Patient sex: M
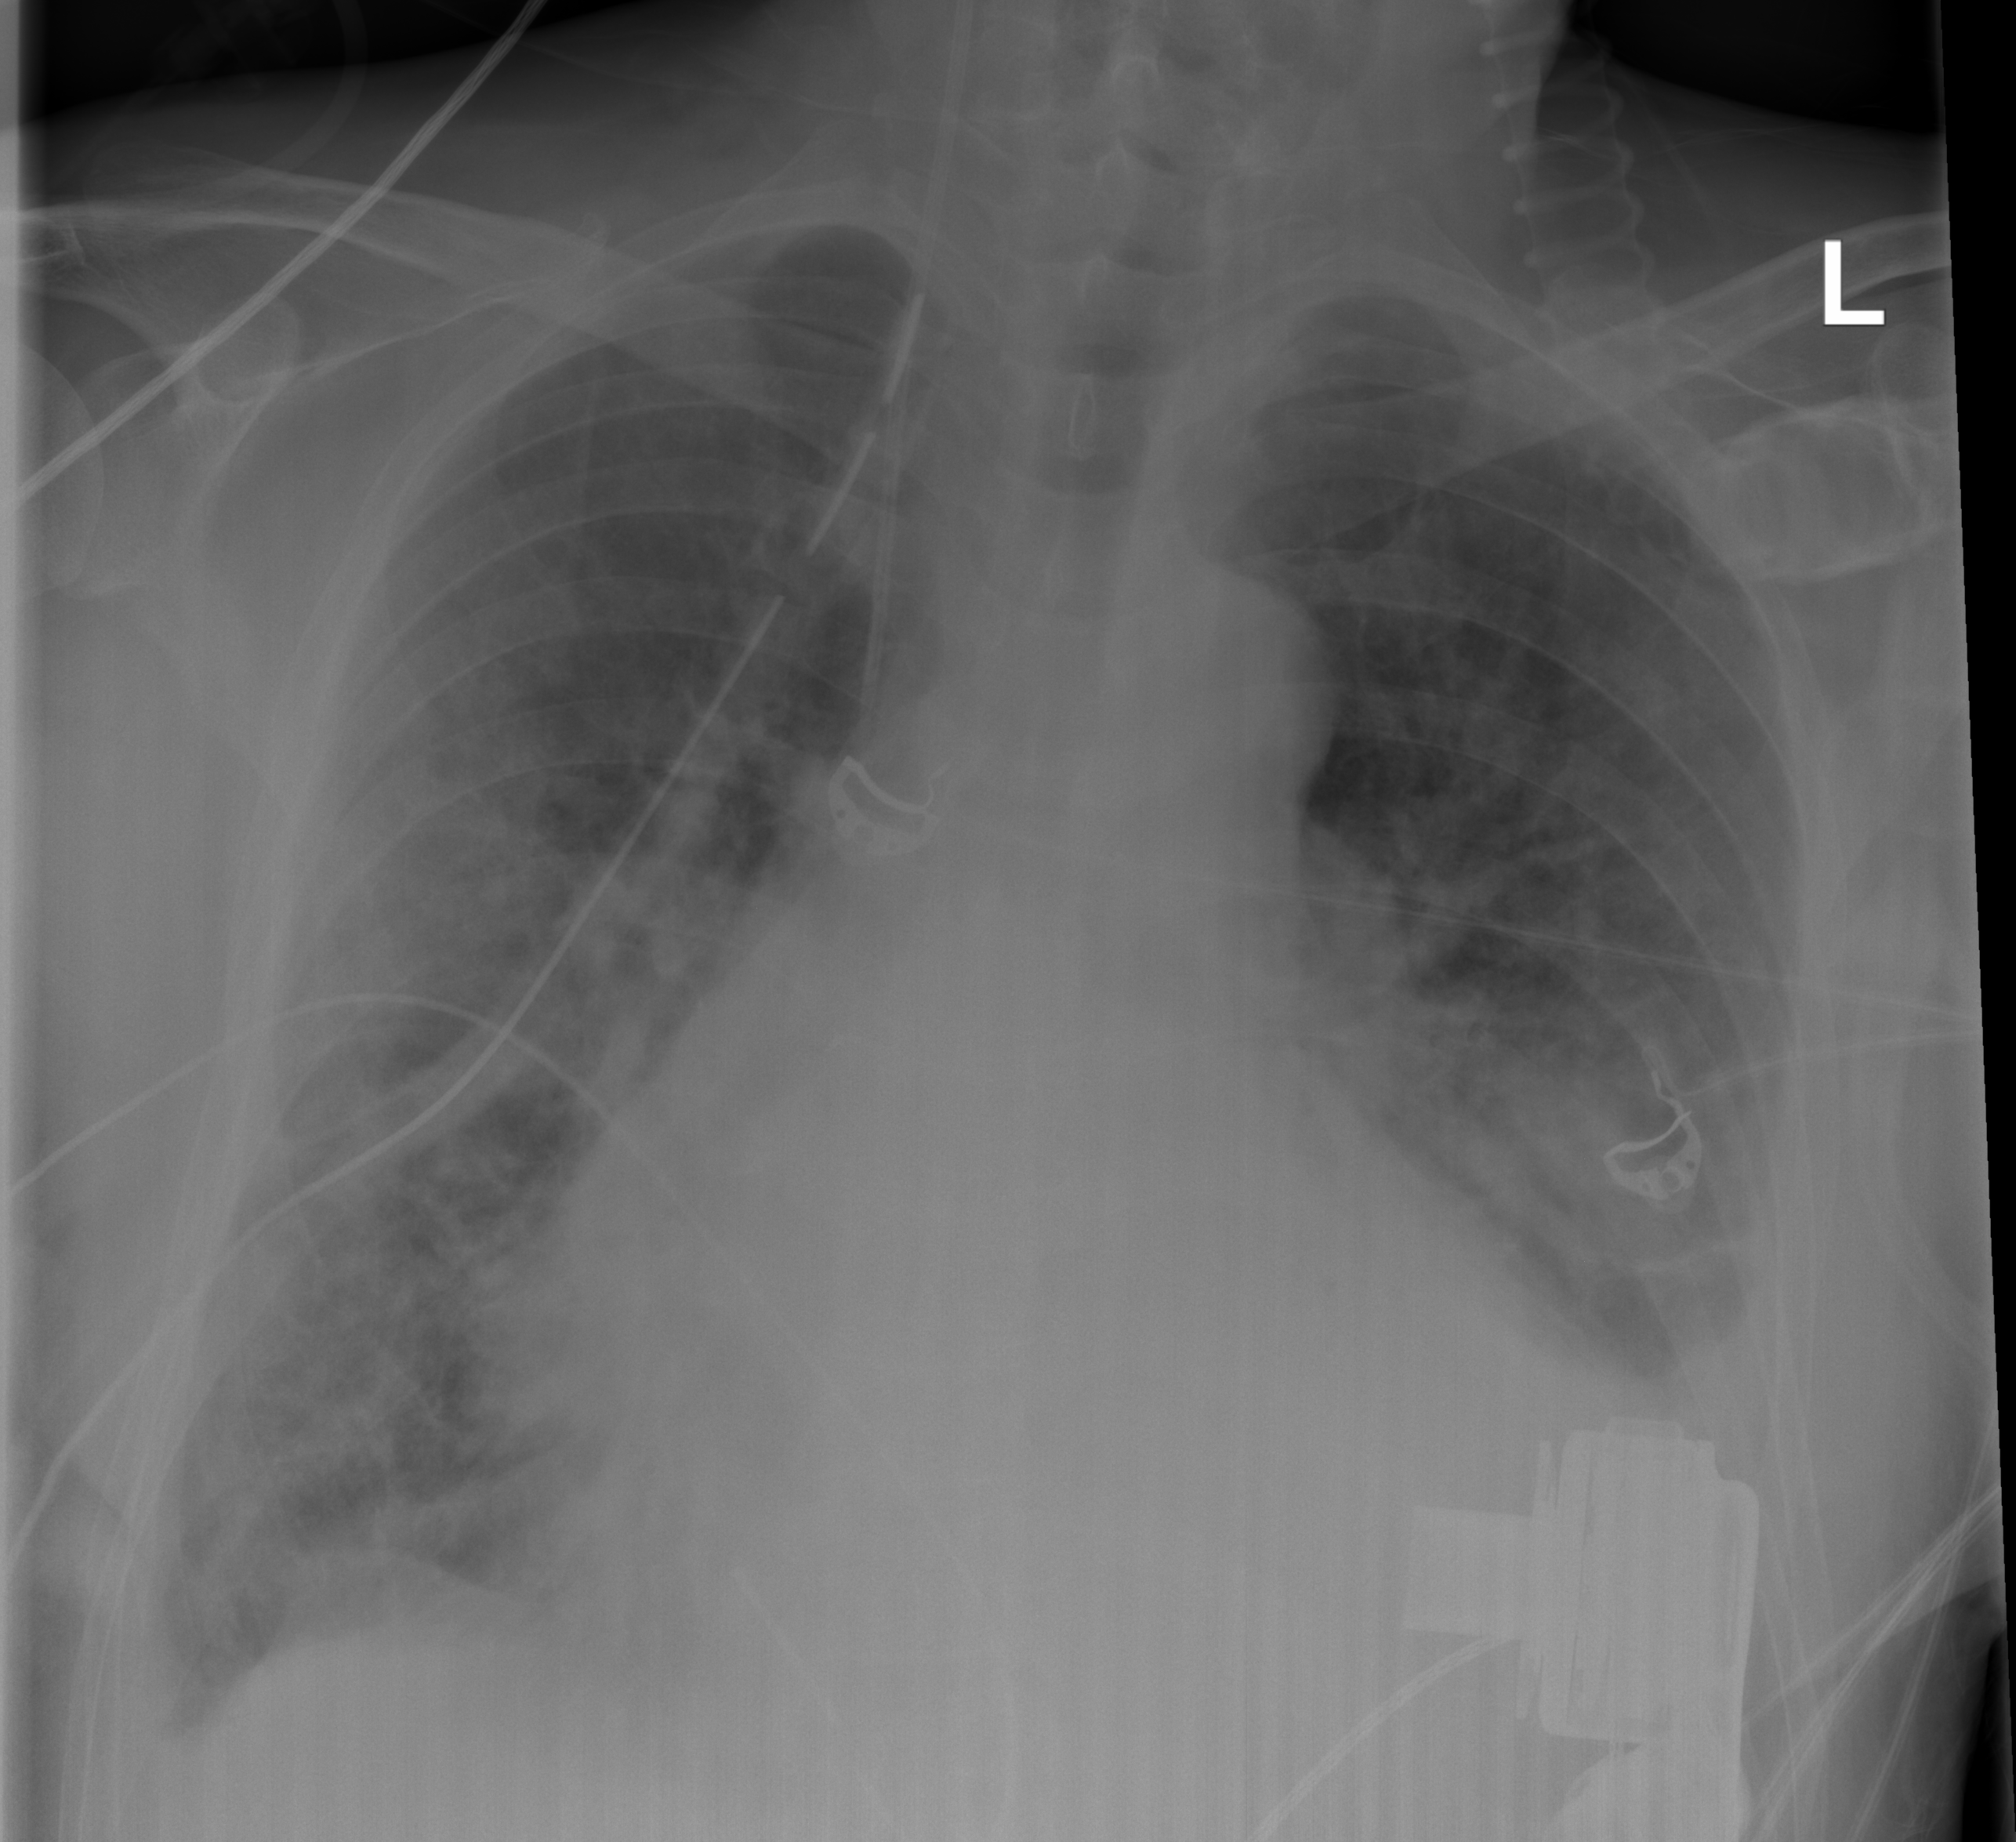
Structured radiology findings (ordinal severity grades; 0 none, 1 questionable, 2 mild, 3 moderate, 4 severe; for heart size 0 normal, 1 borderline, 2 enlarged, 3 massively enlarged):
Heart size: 2
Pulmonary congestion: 2
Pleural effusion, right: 0
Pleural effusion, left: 2
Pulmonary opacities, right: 3
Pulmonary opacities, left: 3
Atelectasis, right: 2
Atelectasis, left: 2